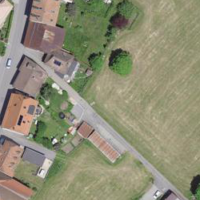
EUNIS habitat code: 24
Species observed at this site:
Lamium galeobdolon